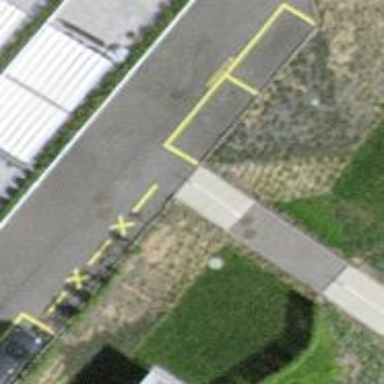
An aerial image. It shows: Set of steps on the road.